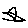
Label: star